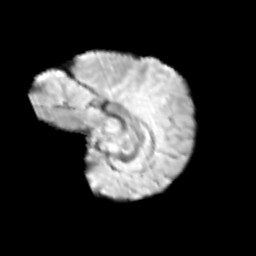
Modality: T2w
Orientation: sagittal
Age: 10
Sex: male
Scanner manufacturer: siemens
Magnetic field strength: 3 T
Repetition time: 3.8 s
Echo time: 0.07 s